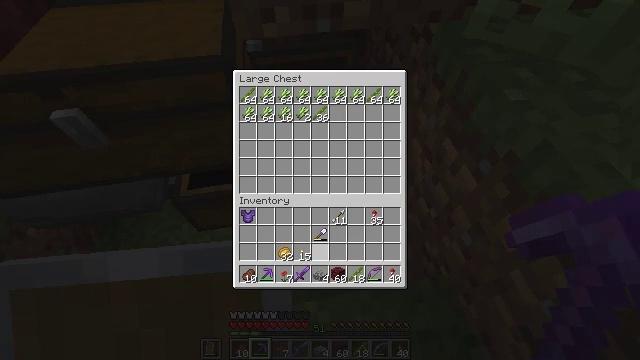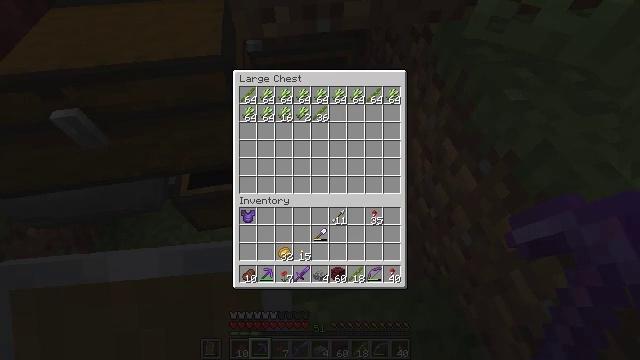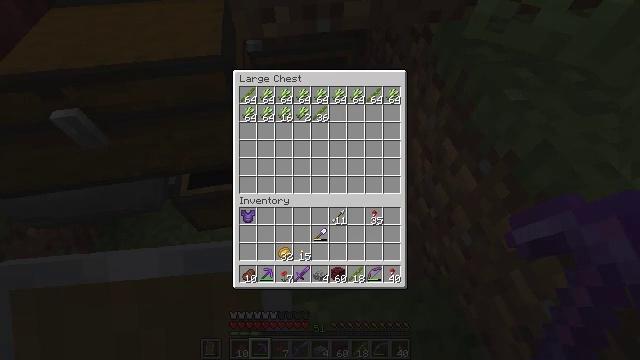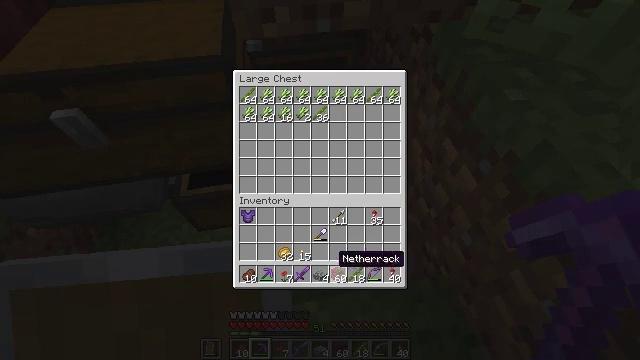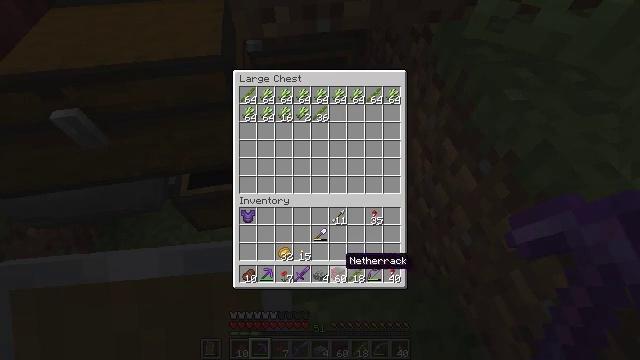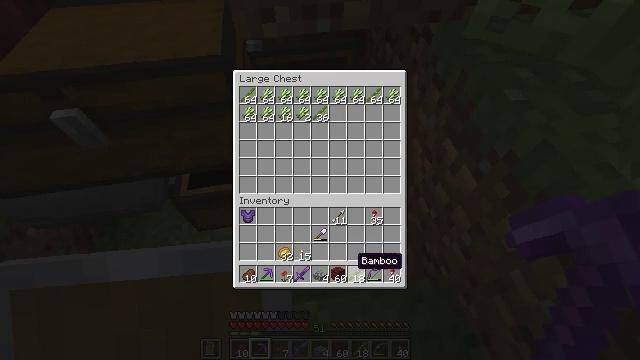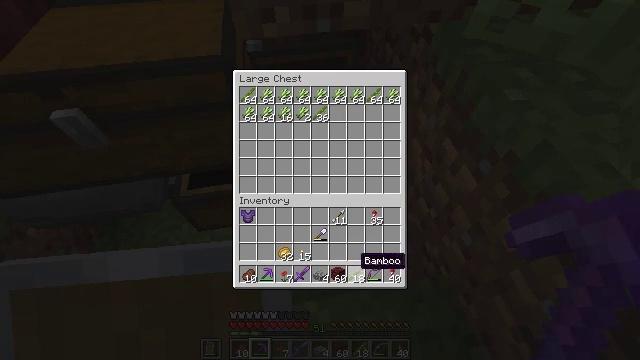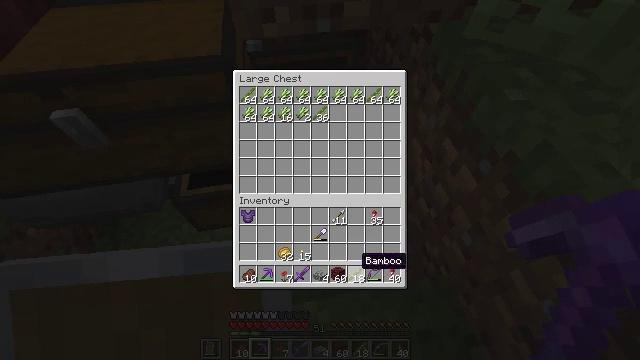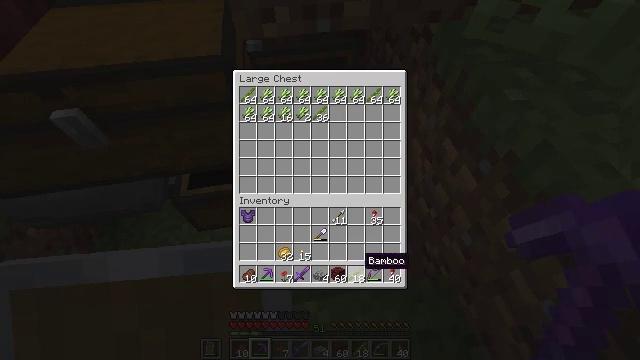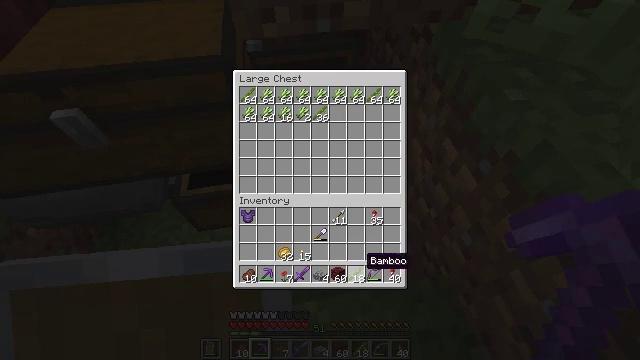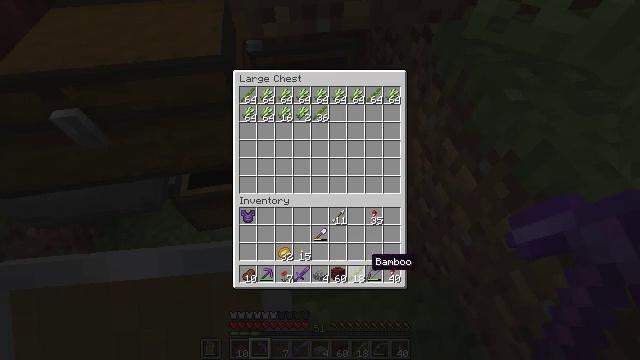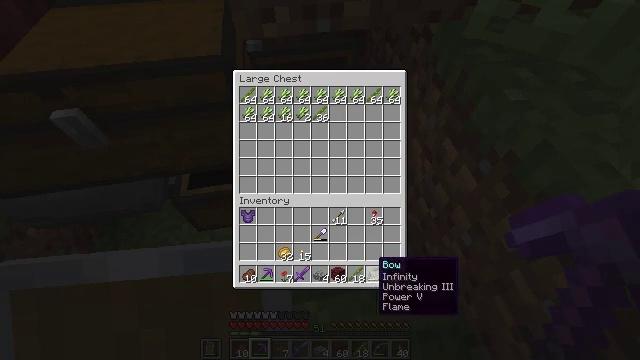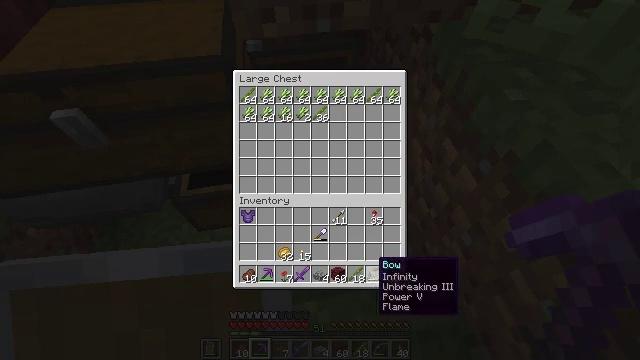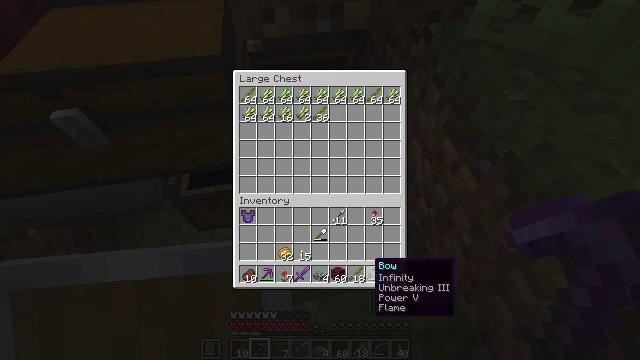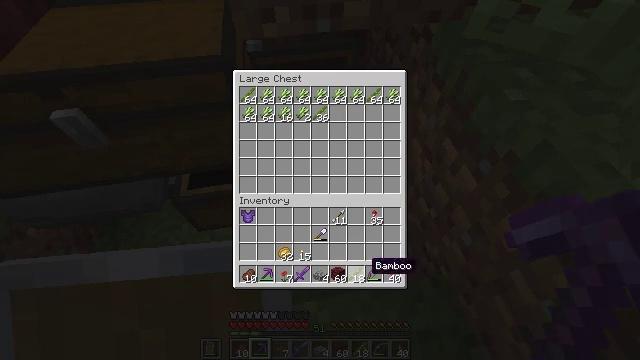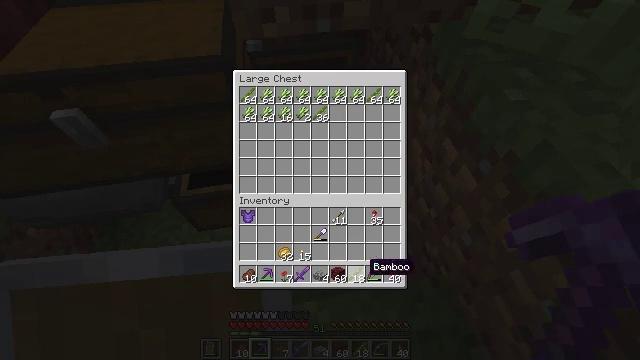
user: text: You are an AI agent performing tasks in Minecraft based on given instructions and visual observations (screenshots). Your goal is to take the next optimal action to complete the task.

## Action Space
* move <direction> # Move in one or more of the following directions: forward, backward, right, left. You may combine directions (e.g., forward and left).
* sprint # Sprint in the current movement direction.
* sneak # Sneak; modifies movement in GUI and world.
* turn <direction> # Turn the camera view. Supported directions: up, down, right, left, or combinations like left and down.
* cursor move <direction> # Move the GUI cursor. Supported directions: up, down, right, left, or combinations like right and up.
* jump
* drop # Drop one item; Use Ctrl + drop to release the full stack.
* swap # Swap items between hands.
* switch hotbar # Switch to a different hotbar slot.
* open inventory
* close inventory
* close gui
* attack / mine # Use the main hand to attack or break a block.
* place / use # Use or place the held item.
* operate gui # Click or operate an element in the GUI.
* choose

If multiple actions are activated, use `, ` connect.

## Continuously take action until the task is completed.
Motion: motion action
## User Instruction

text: Craft gold nugget.
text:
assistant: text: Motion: sneak, cursor move down
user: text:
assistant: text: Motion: sneak
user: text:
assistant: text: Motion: sneak
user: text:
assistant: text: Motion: sneak, cursor move right
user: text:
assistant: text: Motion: sneak, cursor move right
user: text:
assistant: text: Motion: sneak
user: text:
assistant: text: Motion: sneak
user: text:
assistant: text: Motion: sneak
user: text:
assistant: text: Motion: sneak
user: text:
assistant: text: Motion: sneak
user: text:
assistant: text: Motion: sneak, cursor move right
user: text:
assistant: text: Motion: sneak
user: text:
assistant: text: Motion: sneak
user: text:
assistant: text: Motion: sneak
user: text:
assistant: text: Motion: sneak
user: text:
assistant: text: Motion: sneak
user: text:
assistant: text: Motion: sneak
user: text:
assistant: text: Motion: sneak, choose
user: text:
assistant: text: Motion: sneak, choose
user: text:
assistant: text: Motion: sneak, choose
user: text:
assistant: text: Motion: sneak, choose
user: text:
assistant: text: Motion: sneak
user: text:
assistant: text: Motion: sneak
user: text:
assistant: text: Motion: sneak
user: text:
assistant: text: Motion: turn right, close gui
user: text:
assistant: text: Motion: turn right and up, open inventory
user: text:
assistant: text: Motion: turn right
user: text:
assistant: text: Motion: no_op
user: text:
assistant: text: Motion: no_op
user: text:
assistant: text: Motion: no_op